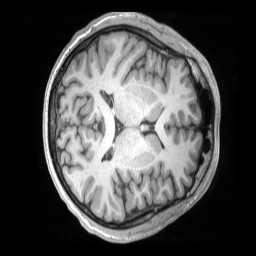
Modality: T1w
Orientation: axial
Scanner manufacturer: siemens
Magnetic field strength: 3 T
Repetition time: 2.53 s
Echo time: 0.00169 s